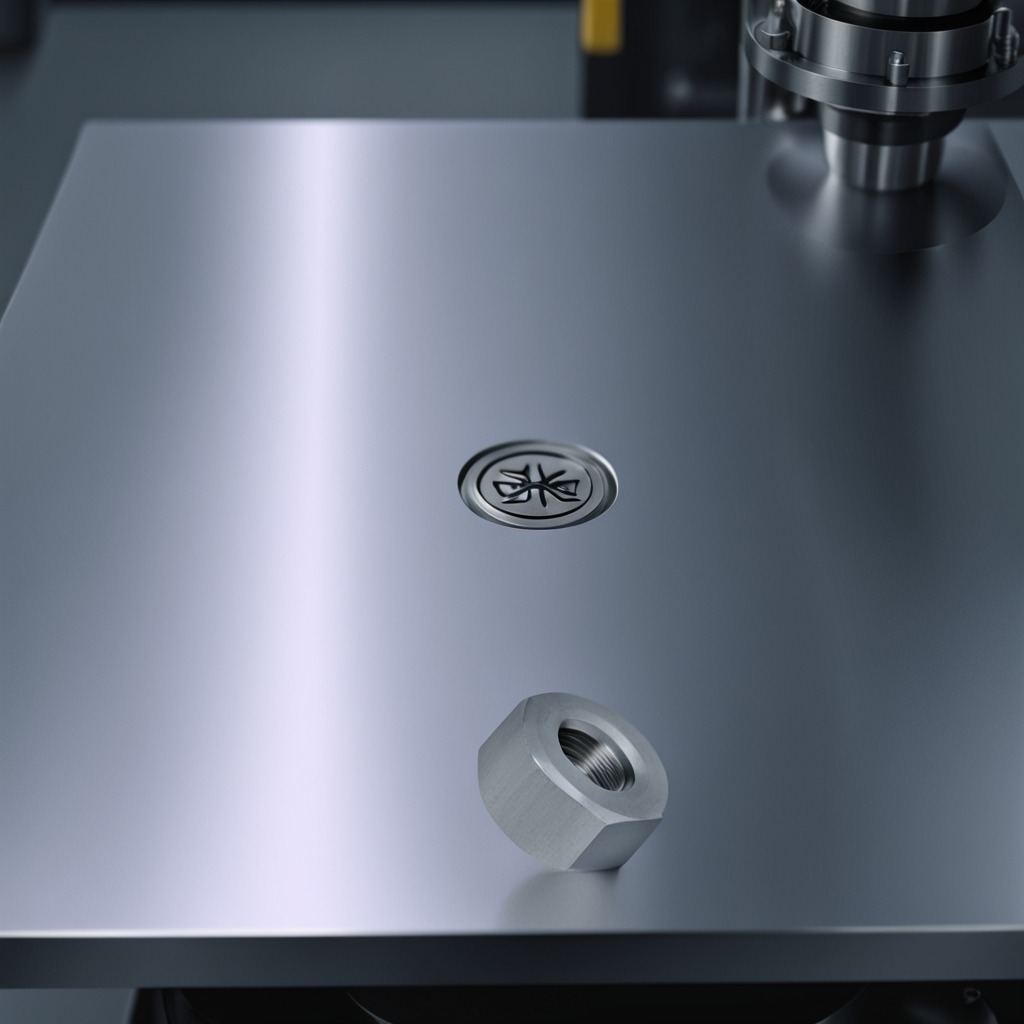
A metal nut is lying on a metal table in a machine shop under fluorescent lights.